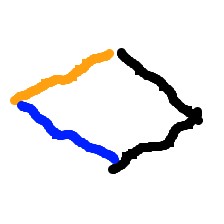
Shape: rhombus